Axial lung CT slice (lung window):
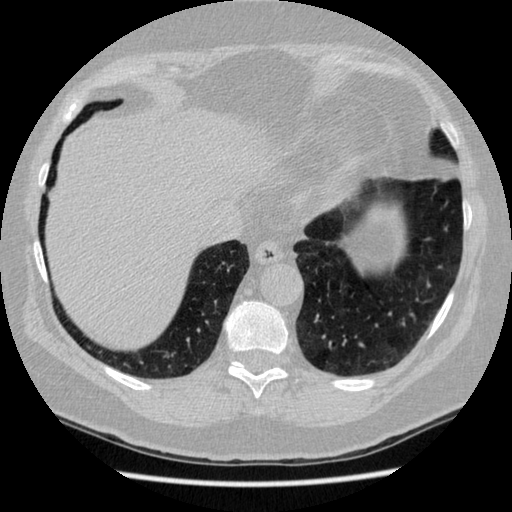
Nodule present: no